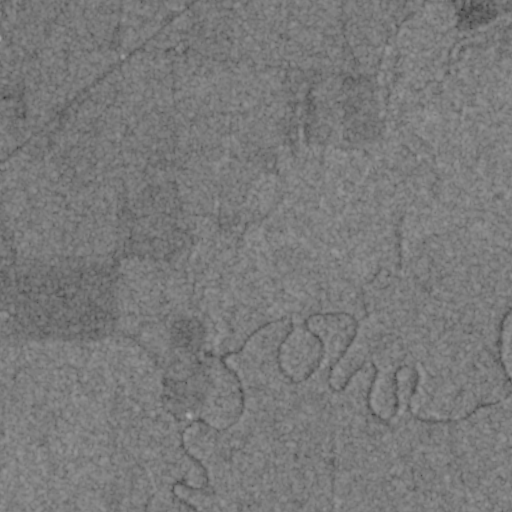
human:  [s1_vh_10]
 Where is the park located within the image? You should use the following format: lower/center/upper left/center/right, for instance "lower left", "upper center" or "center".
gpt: The park is located in the center of the image.
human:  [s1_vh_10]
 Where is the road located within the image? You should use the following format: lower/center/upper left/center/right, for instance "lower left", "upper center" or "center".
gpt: There is no road in the image.

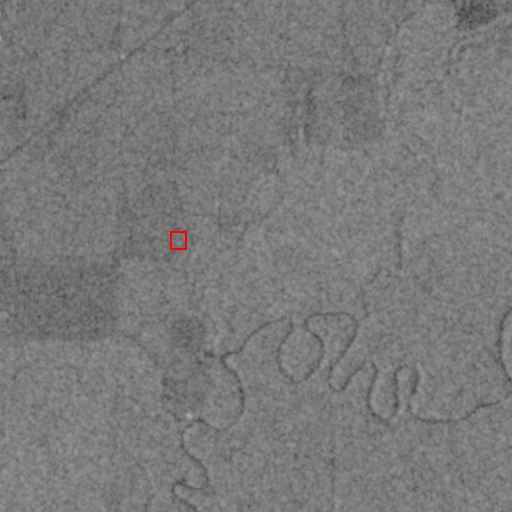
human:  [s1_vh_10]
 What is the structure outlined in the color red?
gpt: The structure outlined in red is a park.
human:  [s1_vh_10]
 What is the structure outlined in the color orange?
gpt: There is no orange outline.